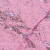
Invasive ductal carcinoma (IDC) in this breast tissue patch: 0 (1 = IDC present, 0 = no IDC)